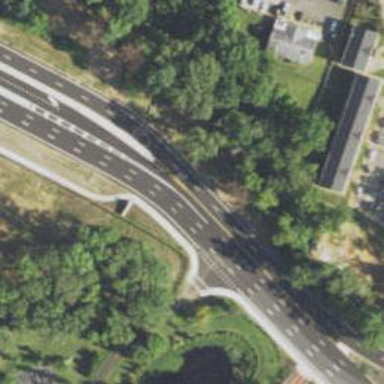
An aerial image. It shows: Secondary link road.